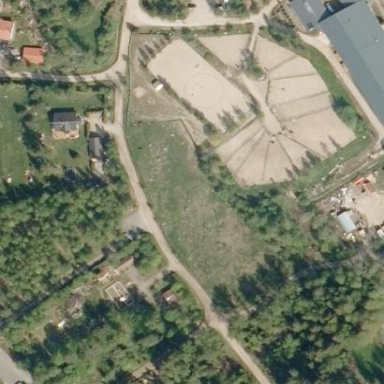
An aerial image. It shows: Fence surrounding area used for animal keeping.